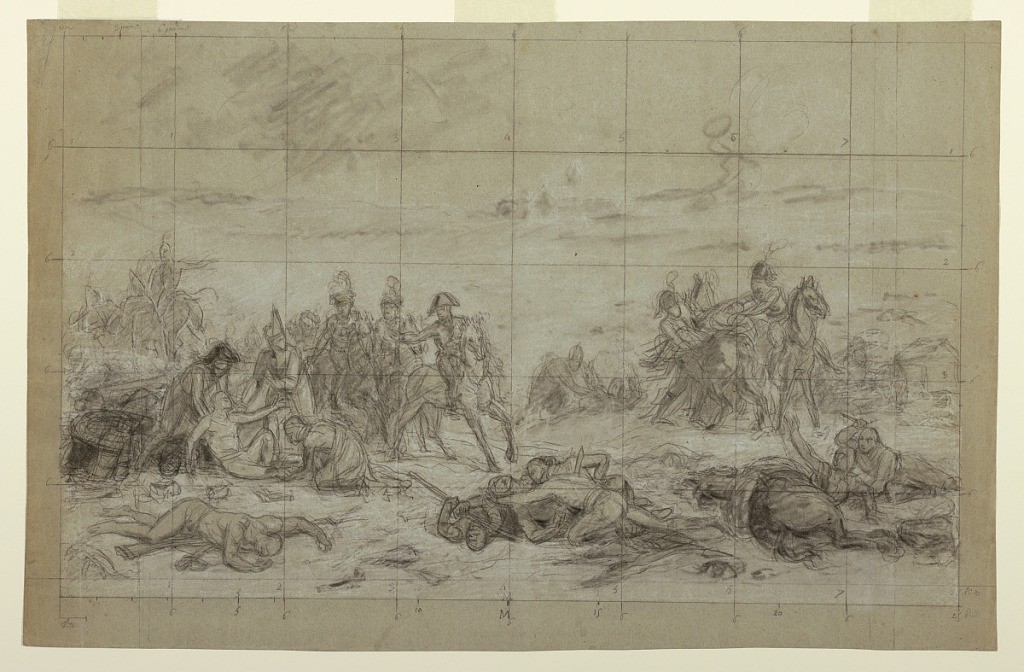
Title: Study for "Napoleon at Eylau"
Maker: Charles Meynier, 1768 – 1832
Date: ca. 1807
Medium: Artificial black chalk, with white chalk, on thick, grey-green silked paper
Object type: Drawing
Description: This drawing is squared in preparation for transfer; the majority of the figures merely blocked in. Just left of center Napoleon is shown astride a horse. His right arm extended to the left of the drawing to a group of three figures gathered around a man on the ground. Behind them a group of figures with a rider with his back turned.  On the right of the drawing a larger group of  soldiers and horses, struggling.  The foreground shows three groupings of wounded and killed.